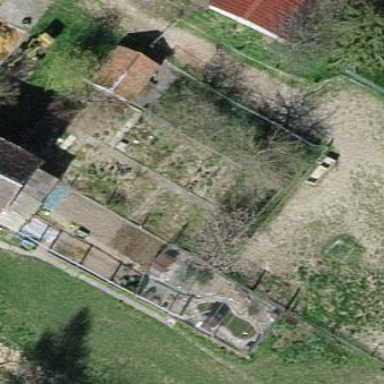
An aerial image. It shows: Area designated for allotments.